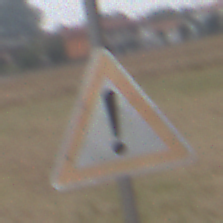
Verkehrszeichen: Gefahrenstelle
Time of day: Midday
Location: Outdoor (Suburban)
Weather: Overcast
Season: NotSpecified
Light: Natural